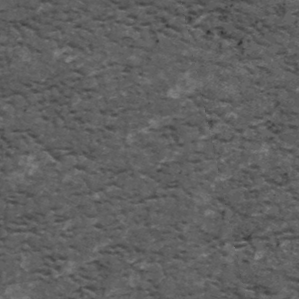
Label: frost